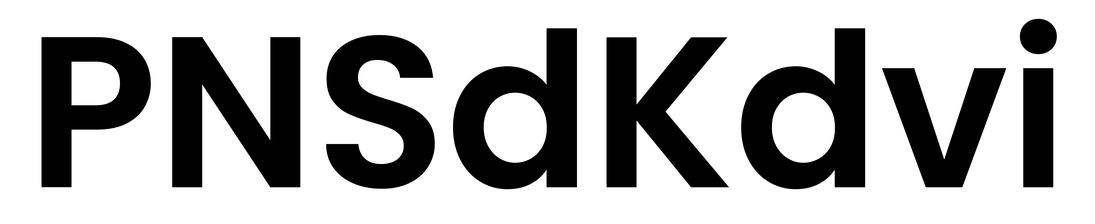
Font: Poppins-SemiBold